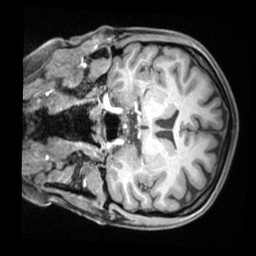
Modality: T1w
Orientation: coronal
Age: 21
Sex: female
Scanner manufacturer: siemens
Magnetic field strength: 3 T
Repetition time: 1.68 s
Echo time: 0.00188 s